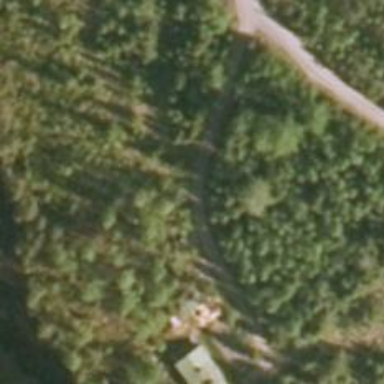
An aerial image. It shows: Driveway leading to service road.